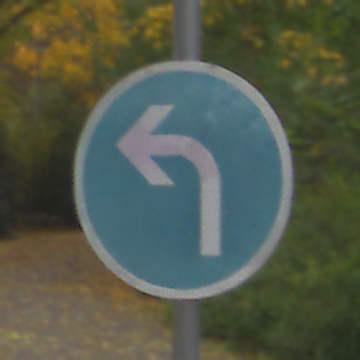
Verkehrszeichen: VorgeschriebeneFahrtrichtungLinks
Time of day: Midday
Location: Outdoor (Nature)
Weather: Overcast
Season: Autumn
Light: Natural